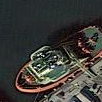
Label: Towing_vessel